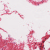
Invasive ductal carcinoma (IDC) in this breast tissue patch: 0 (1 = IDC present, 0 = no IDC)